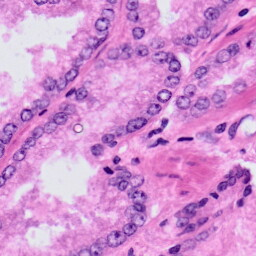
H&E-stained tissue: Prostate